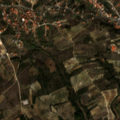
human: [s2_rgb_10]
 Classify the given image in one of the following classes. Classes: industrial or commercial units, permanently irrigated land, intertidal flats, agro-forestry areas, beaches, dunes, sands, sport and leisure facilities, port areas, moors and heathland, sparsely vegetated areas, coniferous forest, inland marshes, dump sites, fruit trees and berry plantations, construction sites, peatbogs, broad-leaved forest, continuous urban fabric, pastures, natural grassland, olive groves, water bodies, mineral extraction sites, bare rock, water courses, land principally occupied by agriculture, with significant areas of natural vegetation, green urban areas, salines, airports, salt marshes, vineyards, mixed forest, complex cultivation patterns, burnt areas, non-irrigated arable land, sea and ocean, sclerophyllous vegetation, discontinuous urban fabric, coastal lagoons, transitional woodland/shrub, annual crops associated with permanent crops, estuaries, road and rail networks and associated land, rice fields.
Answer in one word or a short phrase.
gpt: discontinuous urban fabric, vineyards, olive groves, complex cultivation patterns